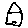
Label: house